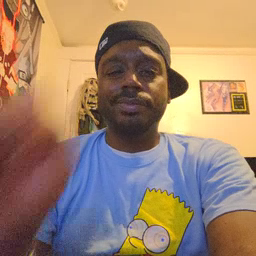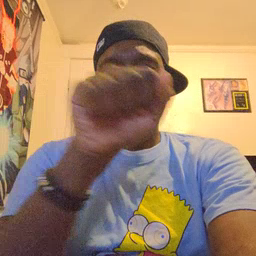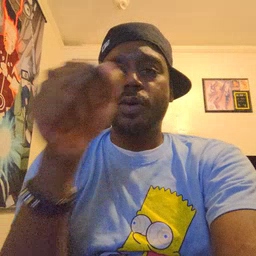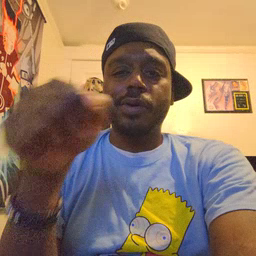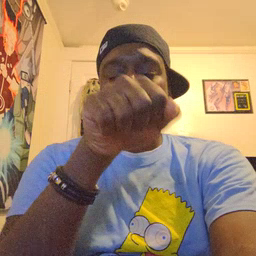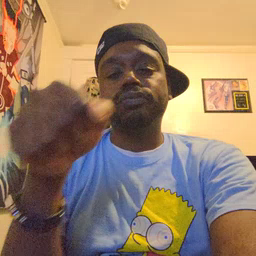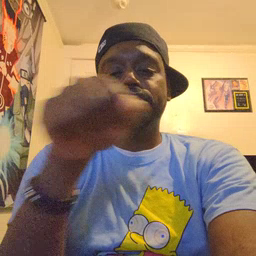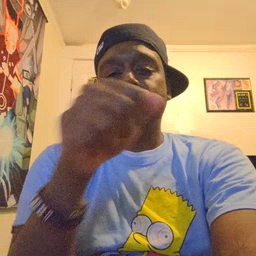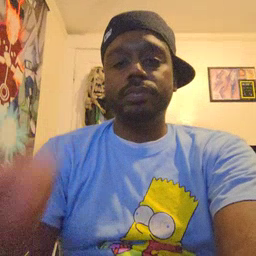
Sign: car